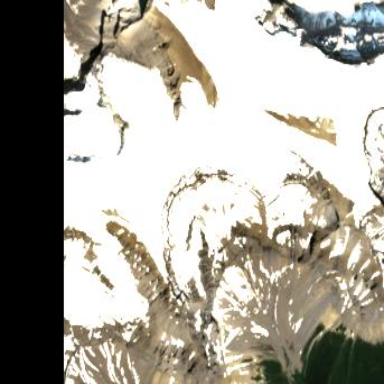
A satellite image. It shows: Stunning view of glacier.